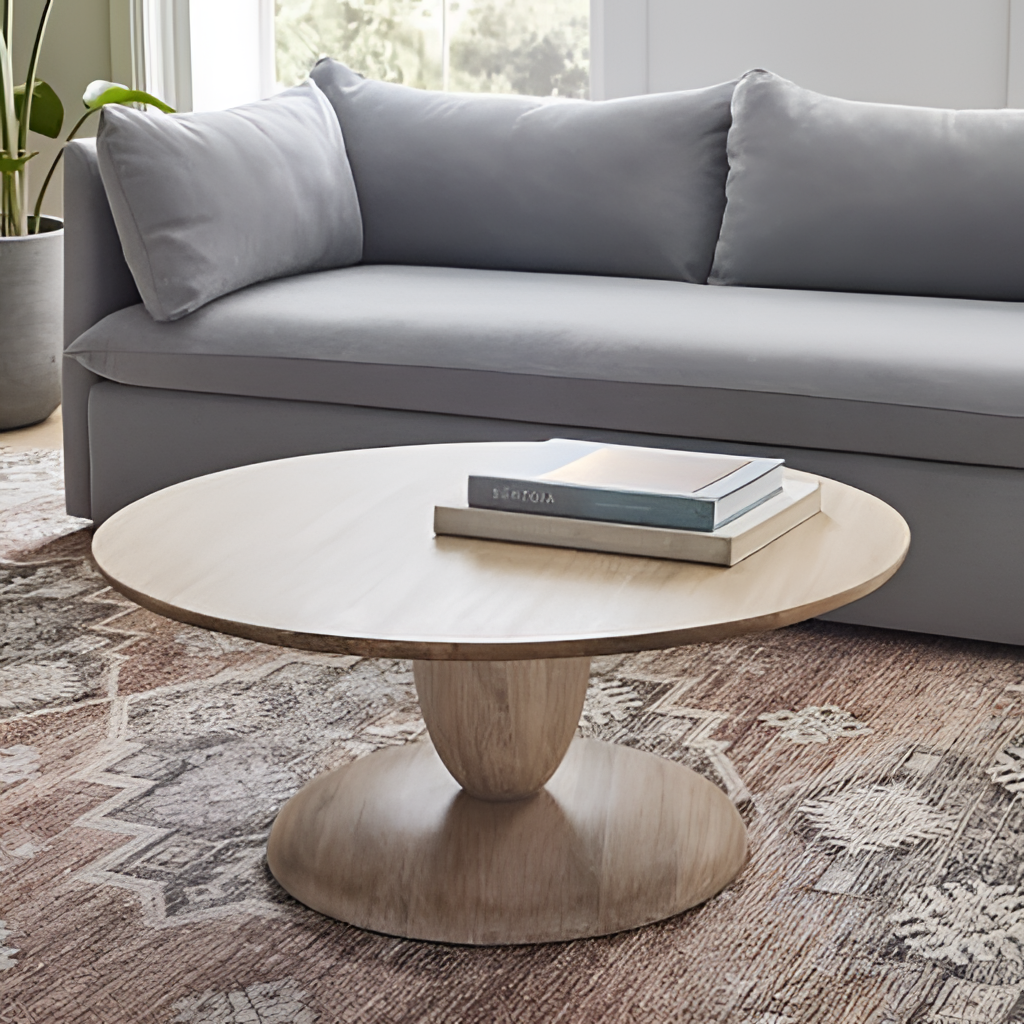
wood coffee table, living room, modern, brown carpet flooring, with geometric pattern, paint wallpaper, with solid pattern